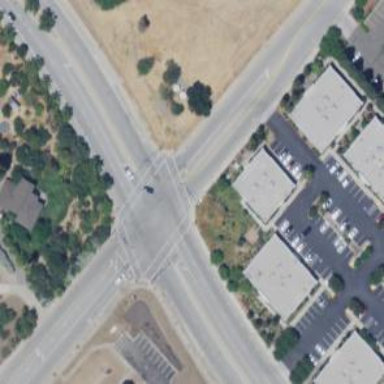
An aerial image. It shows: Solid stop line on the road.